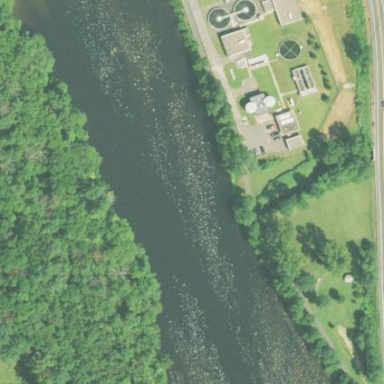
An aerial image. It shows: Wastewater plant.